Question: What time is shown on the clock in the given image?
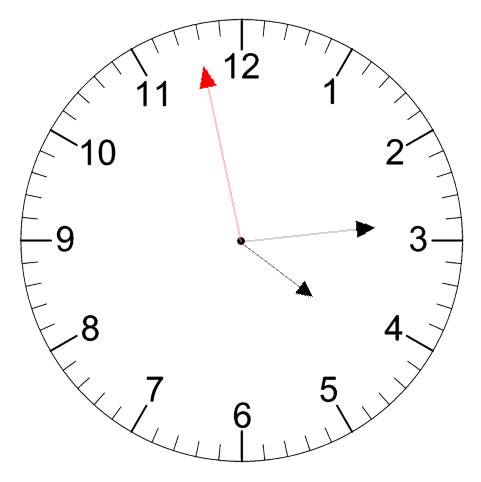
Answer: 04:13:58